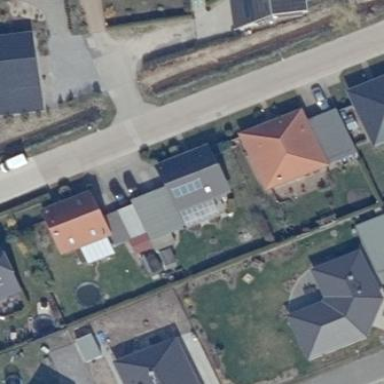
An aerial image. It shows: Detached building.